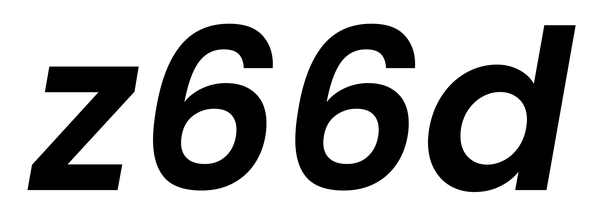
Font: Poppins-SemiBoldItalic